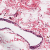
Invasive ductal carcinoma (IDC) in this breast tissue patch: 0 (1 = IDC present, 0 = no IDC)